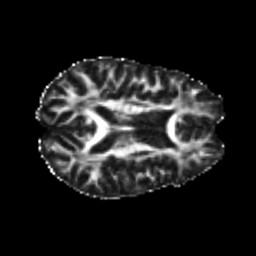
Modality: FA
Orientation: axial
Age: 22
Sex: female
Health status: healthy
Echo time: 0.074 s